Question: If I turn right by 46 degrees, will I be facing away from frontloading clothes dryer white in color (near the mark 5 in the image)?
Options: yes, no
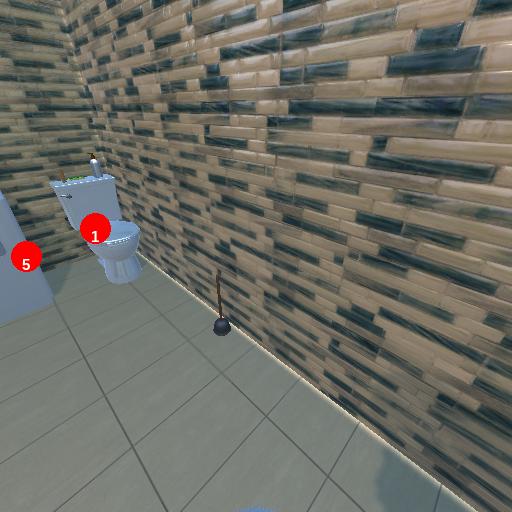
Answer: yes